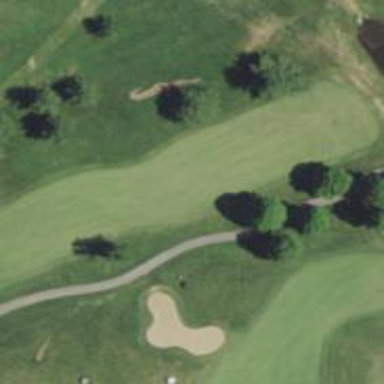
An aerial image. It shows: View of golf hole.